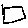
Label: square